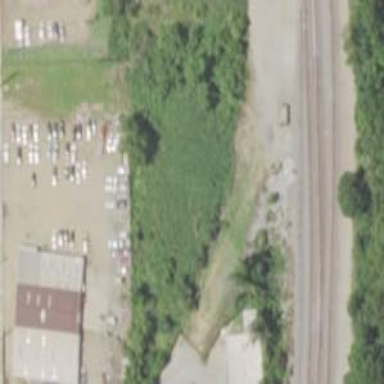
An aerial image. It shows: Abandoned railway siding.